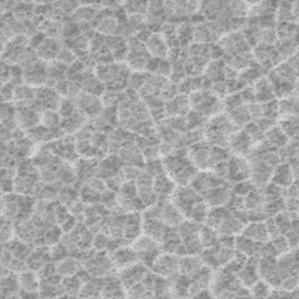
Label: frost